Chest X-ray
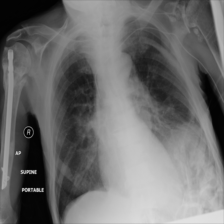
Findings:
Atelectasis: positive
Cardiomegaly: negative
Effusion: negative
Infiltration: positive
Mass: negative
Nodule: negative
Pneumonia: negative
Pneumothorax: negative
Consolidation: negative
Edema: negative
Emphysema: negative
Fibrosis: negative
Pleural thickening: negative
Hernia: negative